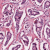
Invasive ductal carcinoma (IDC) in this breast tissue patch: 1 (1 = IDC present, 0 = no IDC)